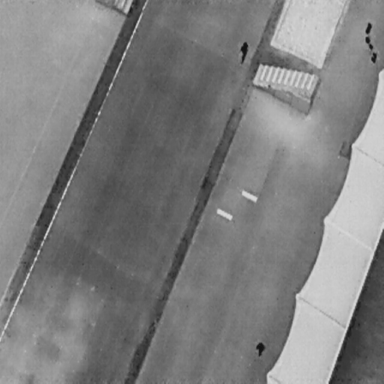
There are two People in the infrared image.